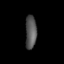
Tissue: lung
Cell type: Fibroblasts
Senescence score: 0.7464
Nuclear area (px): 366
Mean DAPI intensity: 85.342